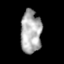
Tissue: lung
Cell type: Epithelial cells
Senescence score: 0.1954
Nuclear area (px): 874
Mean DAPI intensity: 172.413